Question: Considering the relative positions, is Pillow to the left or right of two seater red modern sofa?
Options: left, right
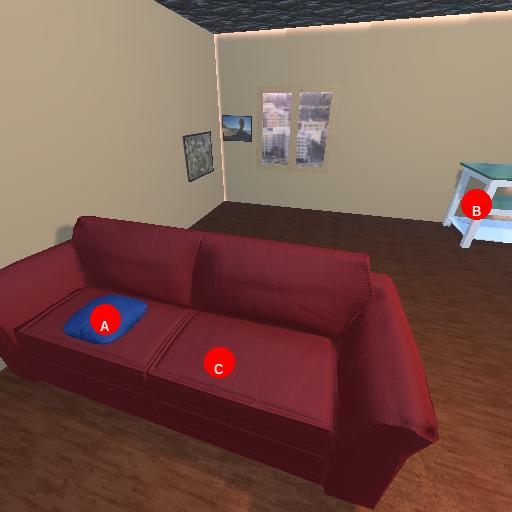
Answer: left